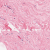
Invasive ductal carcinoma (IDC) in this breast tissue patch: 0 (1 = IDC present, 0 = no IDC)